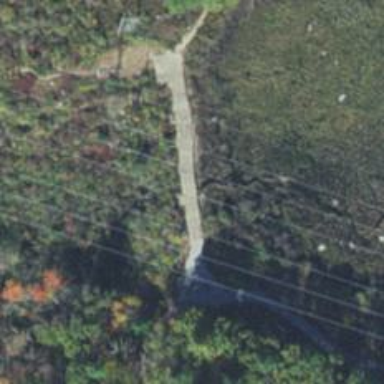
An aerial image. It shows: Track road with bridge.